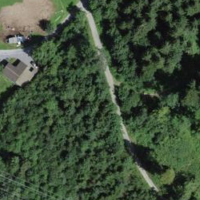
EUNIS habitat code: 44
Species observed at this site:
Lamium maculatum